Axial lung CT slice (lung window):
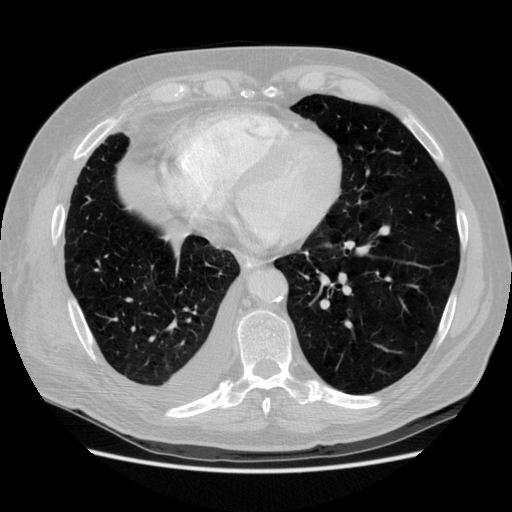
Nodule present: no